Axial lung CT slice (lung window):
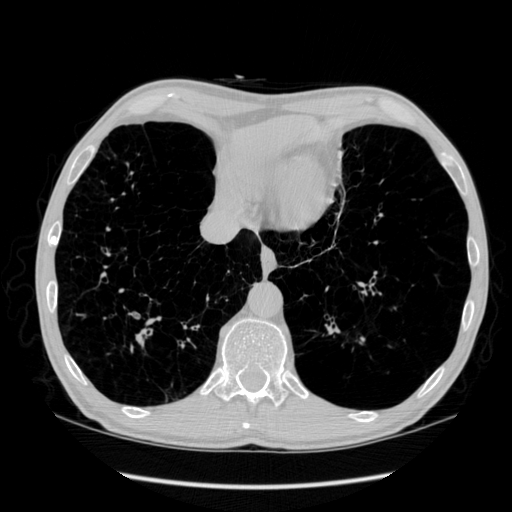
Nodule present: no